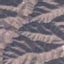
Land use / land cover class: HerbaceousVegetation